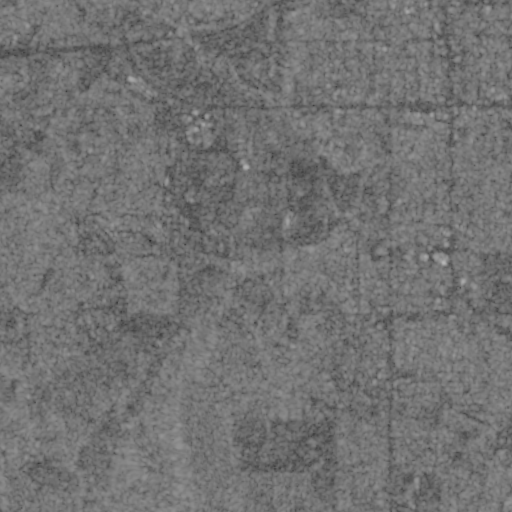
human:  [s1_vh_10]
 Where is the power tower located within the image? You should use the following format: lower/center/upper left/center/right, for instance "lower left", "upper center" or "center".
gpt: The power tower is located in the lower left of the image.
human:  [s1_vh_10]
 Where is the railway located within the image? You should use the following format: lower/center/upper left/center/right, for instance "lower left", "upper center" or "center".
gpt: The railway is located in the upper left of the image.
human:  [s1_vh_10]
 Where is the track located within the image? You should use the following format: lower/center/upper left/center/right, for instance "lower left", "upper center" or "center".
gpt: There is no track in the image.

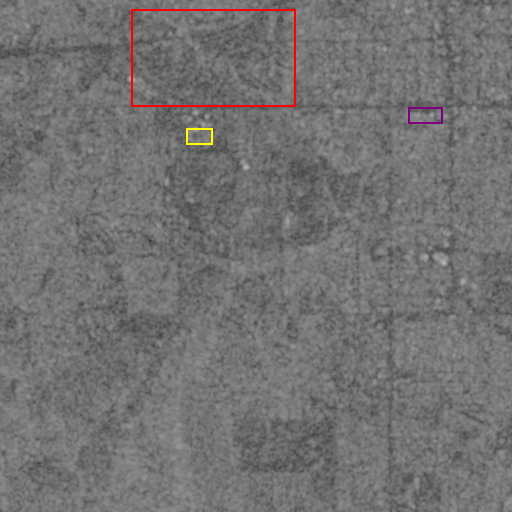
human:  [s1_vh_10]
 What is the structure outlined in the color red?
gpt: The structure outlined in red is a park.
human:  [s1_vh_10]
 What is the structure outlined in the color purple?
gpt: The structure outlined in purple is a parking lot.
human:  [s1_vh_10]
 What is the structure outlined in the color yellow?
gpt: The structure outlined in yellow is a building.
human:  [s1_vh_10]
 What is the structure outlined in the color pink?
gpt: There is no pink outline.